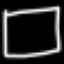
Label: square